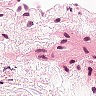
Metastatic tissue present: no